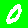
Digit: 0